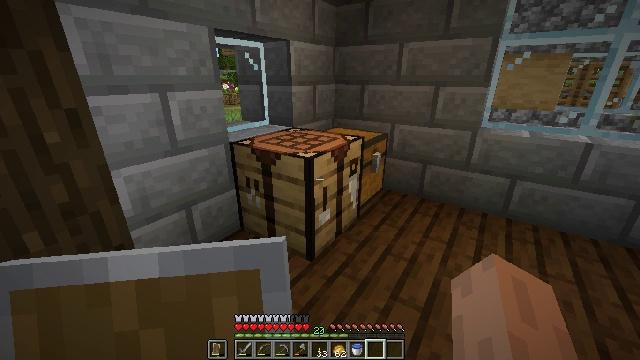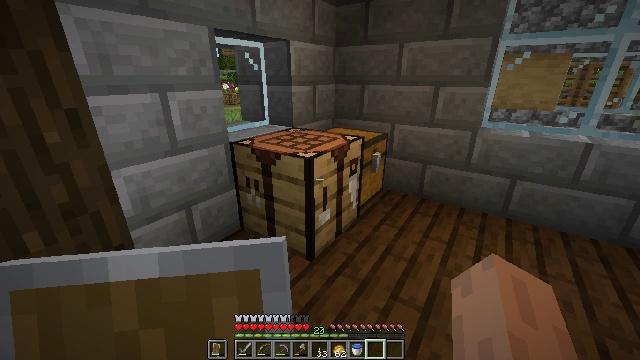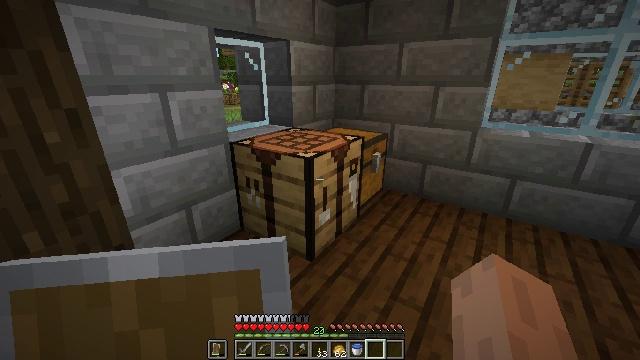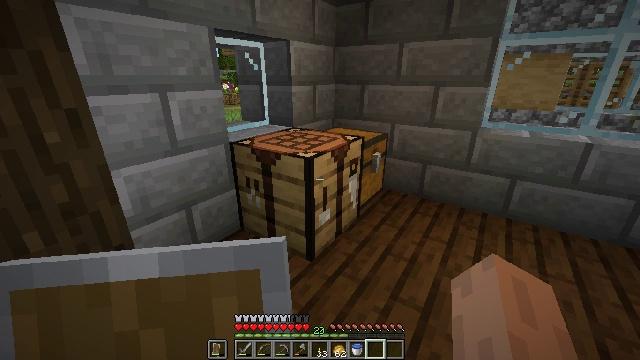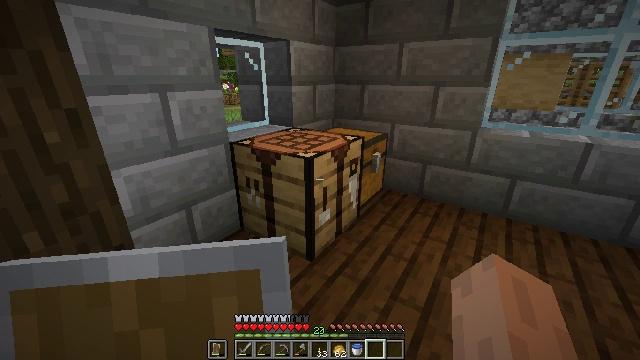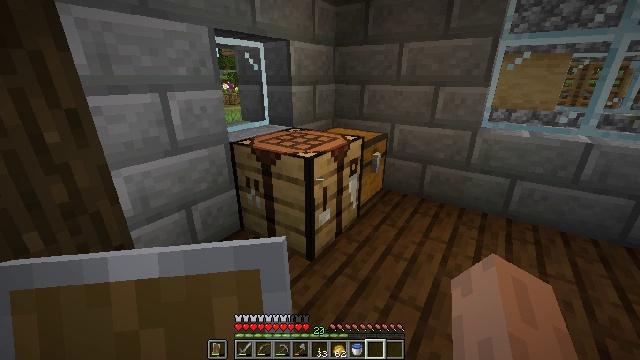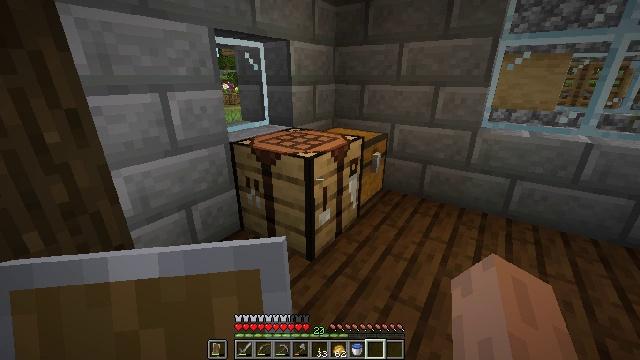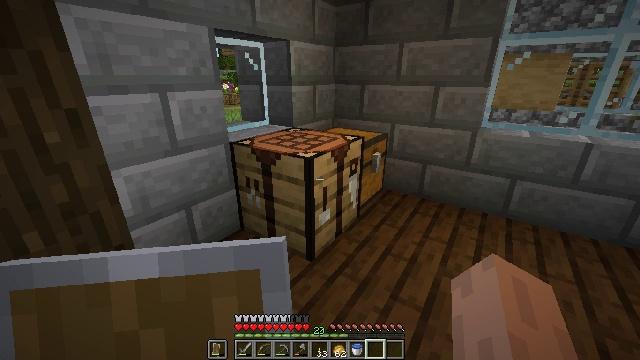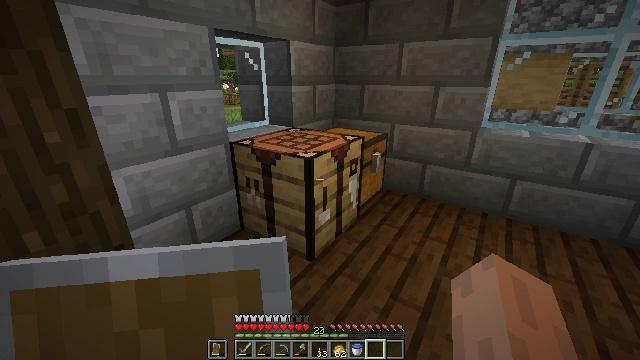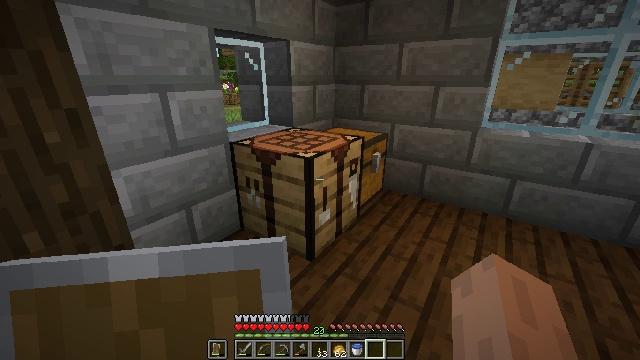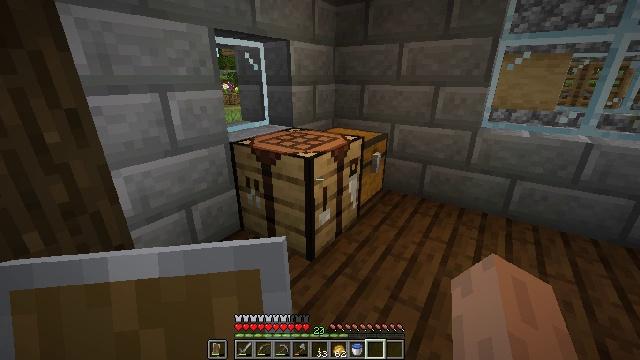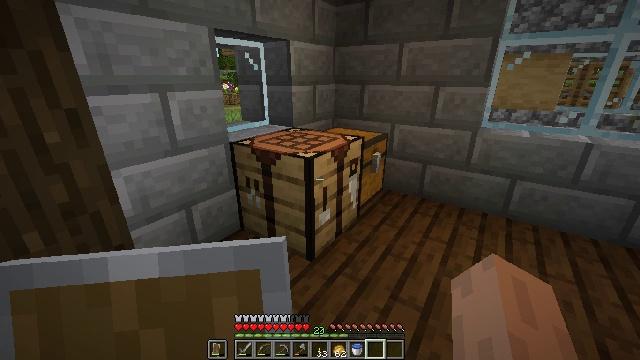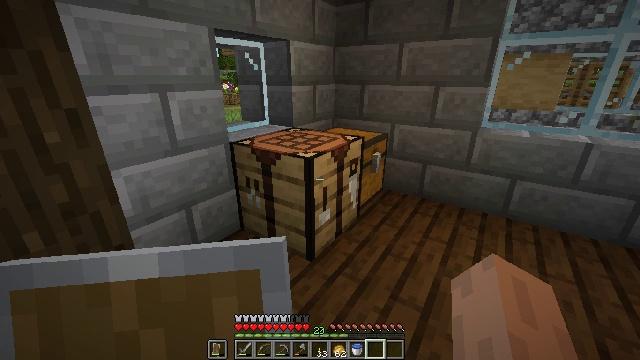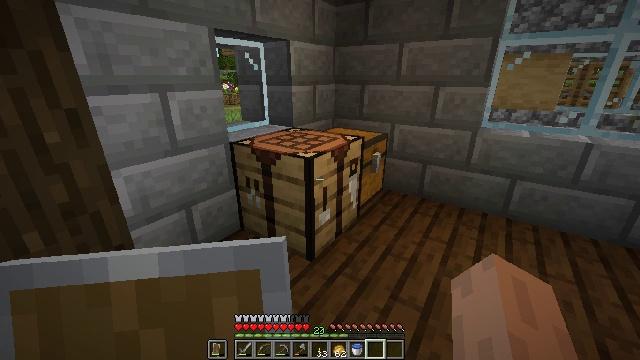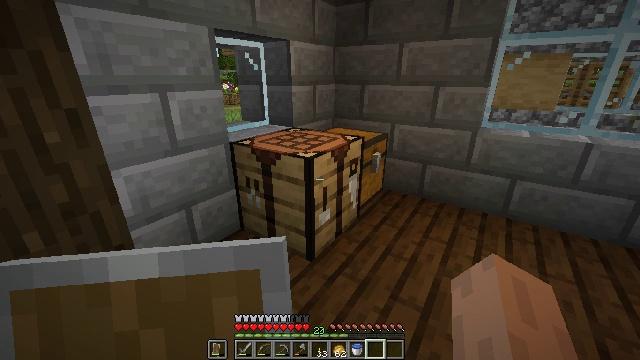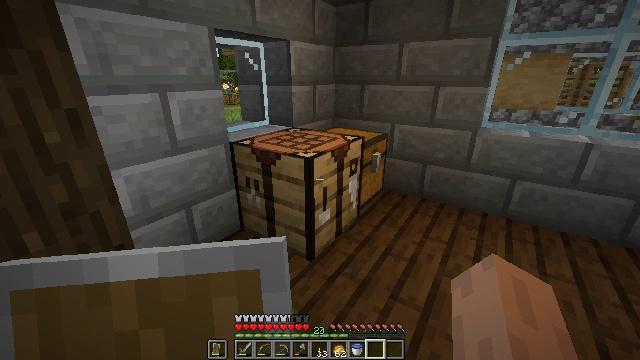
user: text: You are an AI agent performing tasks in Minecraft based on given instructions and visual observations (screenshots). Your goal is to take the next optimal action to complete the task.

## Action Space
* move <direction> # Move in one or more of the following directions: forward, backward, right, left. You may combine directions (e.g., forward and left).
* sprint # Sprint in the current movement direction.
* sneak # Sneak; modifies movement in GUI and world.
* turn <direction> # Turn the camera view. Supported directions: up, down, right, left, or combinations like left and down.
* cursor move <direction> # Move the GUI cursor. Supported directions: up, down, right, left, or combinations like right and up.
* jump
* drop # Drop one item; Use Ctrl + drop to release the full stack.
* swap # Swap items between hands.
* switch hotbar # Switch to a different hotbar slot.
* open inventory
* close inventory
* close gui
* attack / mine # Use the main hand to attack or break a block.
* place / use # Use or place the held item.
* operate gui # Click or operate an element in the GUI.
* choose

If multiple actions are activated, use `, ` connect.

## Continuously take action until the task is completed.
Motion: motion action
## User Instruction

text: Attack the stone brick stairs to gather it.
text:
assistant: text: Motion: no_op
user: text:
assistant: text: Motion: no_op
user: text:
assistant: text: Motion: no_op
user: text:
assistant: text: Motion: no_op
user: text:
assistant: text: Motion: no_op
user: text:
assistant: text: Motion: no_op
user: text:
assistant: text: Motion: no_op
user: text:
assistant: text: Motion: no_op
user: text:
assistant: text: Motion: no_op
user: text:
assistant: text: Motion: no_op
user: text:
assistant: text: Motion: no_op
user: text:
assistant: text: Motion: no_op
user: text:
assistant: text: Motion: no_op
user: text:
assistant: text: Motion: no_op
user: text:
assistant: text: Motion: no_op
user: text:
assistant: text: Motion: no_op
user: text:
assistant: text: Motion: no_op
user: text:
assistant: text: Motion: no_op
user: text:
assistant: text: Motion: no_op
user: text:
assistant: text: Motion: no_op
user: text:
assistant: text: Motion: no_op
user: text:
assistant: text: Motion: no_op
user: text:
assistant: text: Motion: no_op
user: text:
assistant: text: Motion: no_op
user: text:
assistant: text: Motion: no_op
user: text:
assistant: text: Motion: no_op
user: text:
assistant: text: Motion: no_op
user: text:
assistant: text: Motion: no_op
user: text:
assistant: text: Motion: no_op
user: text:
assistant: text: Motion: no_op